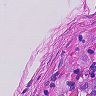
Metastatic tissue present: no